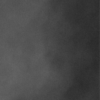
Label: dusty